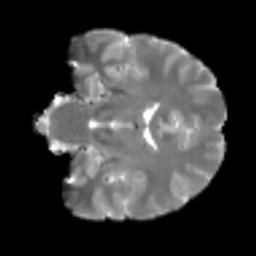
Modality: T2w
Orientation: coronal
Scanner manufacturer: siemens
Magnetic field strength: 3 T
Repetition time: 4 s
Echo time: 0.0594 s